Question: I have a flattened (1D) U32 encoded image array which has r, b, and b 8-bit channel values encoded into the first 24 bits of each U32. I would like to expand this array into and array of U8s that each store a separate r, g, or b value (0-255). The issue is that I need this to happen really fast (hundreds of times per second on an old computer) and the method I created is slow.
I am a novice at labview, so I am not exactly sure what a faster way to do this is.
I have successfully accomplished this by creating a U8 array, iterating through each index of the U32 Image array and assigning the corresponding 3 rgb values to the appropriate index in the U8 array using a shift-register. I attempted to use the In Place Element Structure (which would presumably not require copying data in between loops like shift), but I did not know how to make it work inside the loop and when I tried to return the last array from the loop, only the last element was modified.
Here is the first, working method I described above:

In c/c++, it would be pretty simple (something like this):
'''
uint8_t* convert_img(uint32_t img[640*480]){
uint8_t *img_u8 = new uint8_t[640*480*3];
for (int i=0; i<640*480; ++i){
img_u8[i*3] = img[i] & 0xff; // r
img_u8[i*3 + 1] = (img[i] >> 8) & 0xff; // g
img_u8[i*3 + 2] = (img[i] >> 16) & 0xff; // b
}
return img_u8;
}
'''
The working labview example above only runs at 20 Hz! I think this is super slow for such a simple operation. Does anyone with more experience have a suggestion of how I can make this happen quickly with labview code?
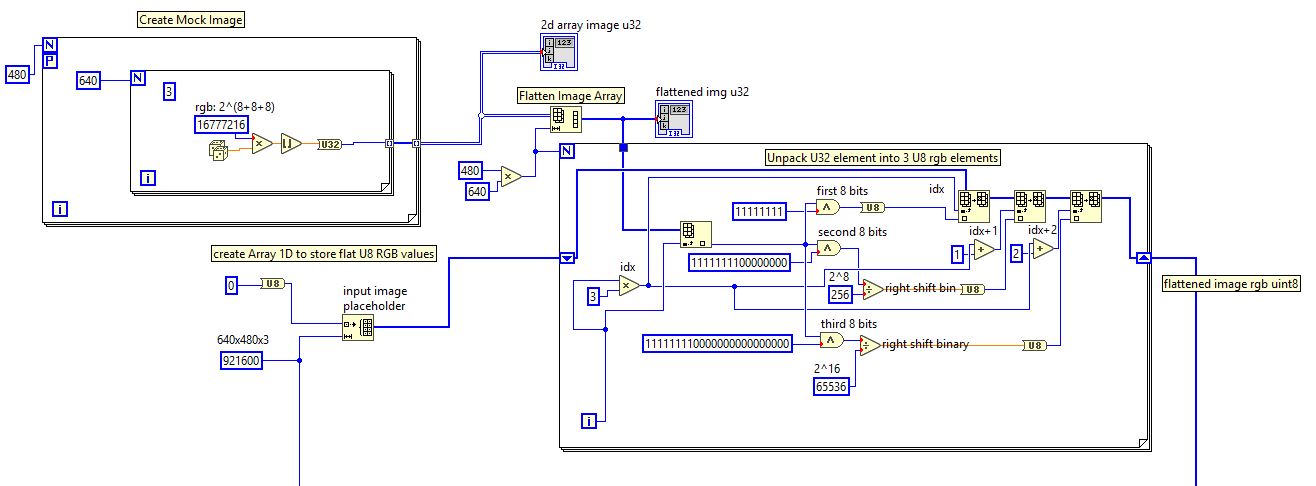
Answer: I would do it like this:
U32 to U8
<URL>
The steps are:
- - - -
Should be plenty fast enough.